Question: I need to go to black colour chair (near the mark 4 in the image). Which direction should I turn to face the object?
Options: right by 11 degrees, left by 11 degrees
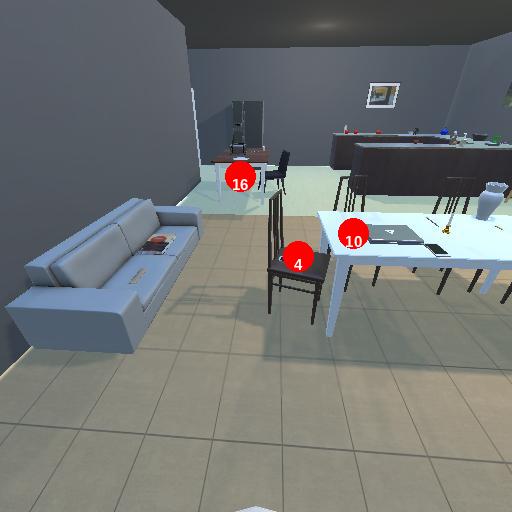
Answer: right by 11 degrees